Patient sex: M
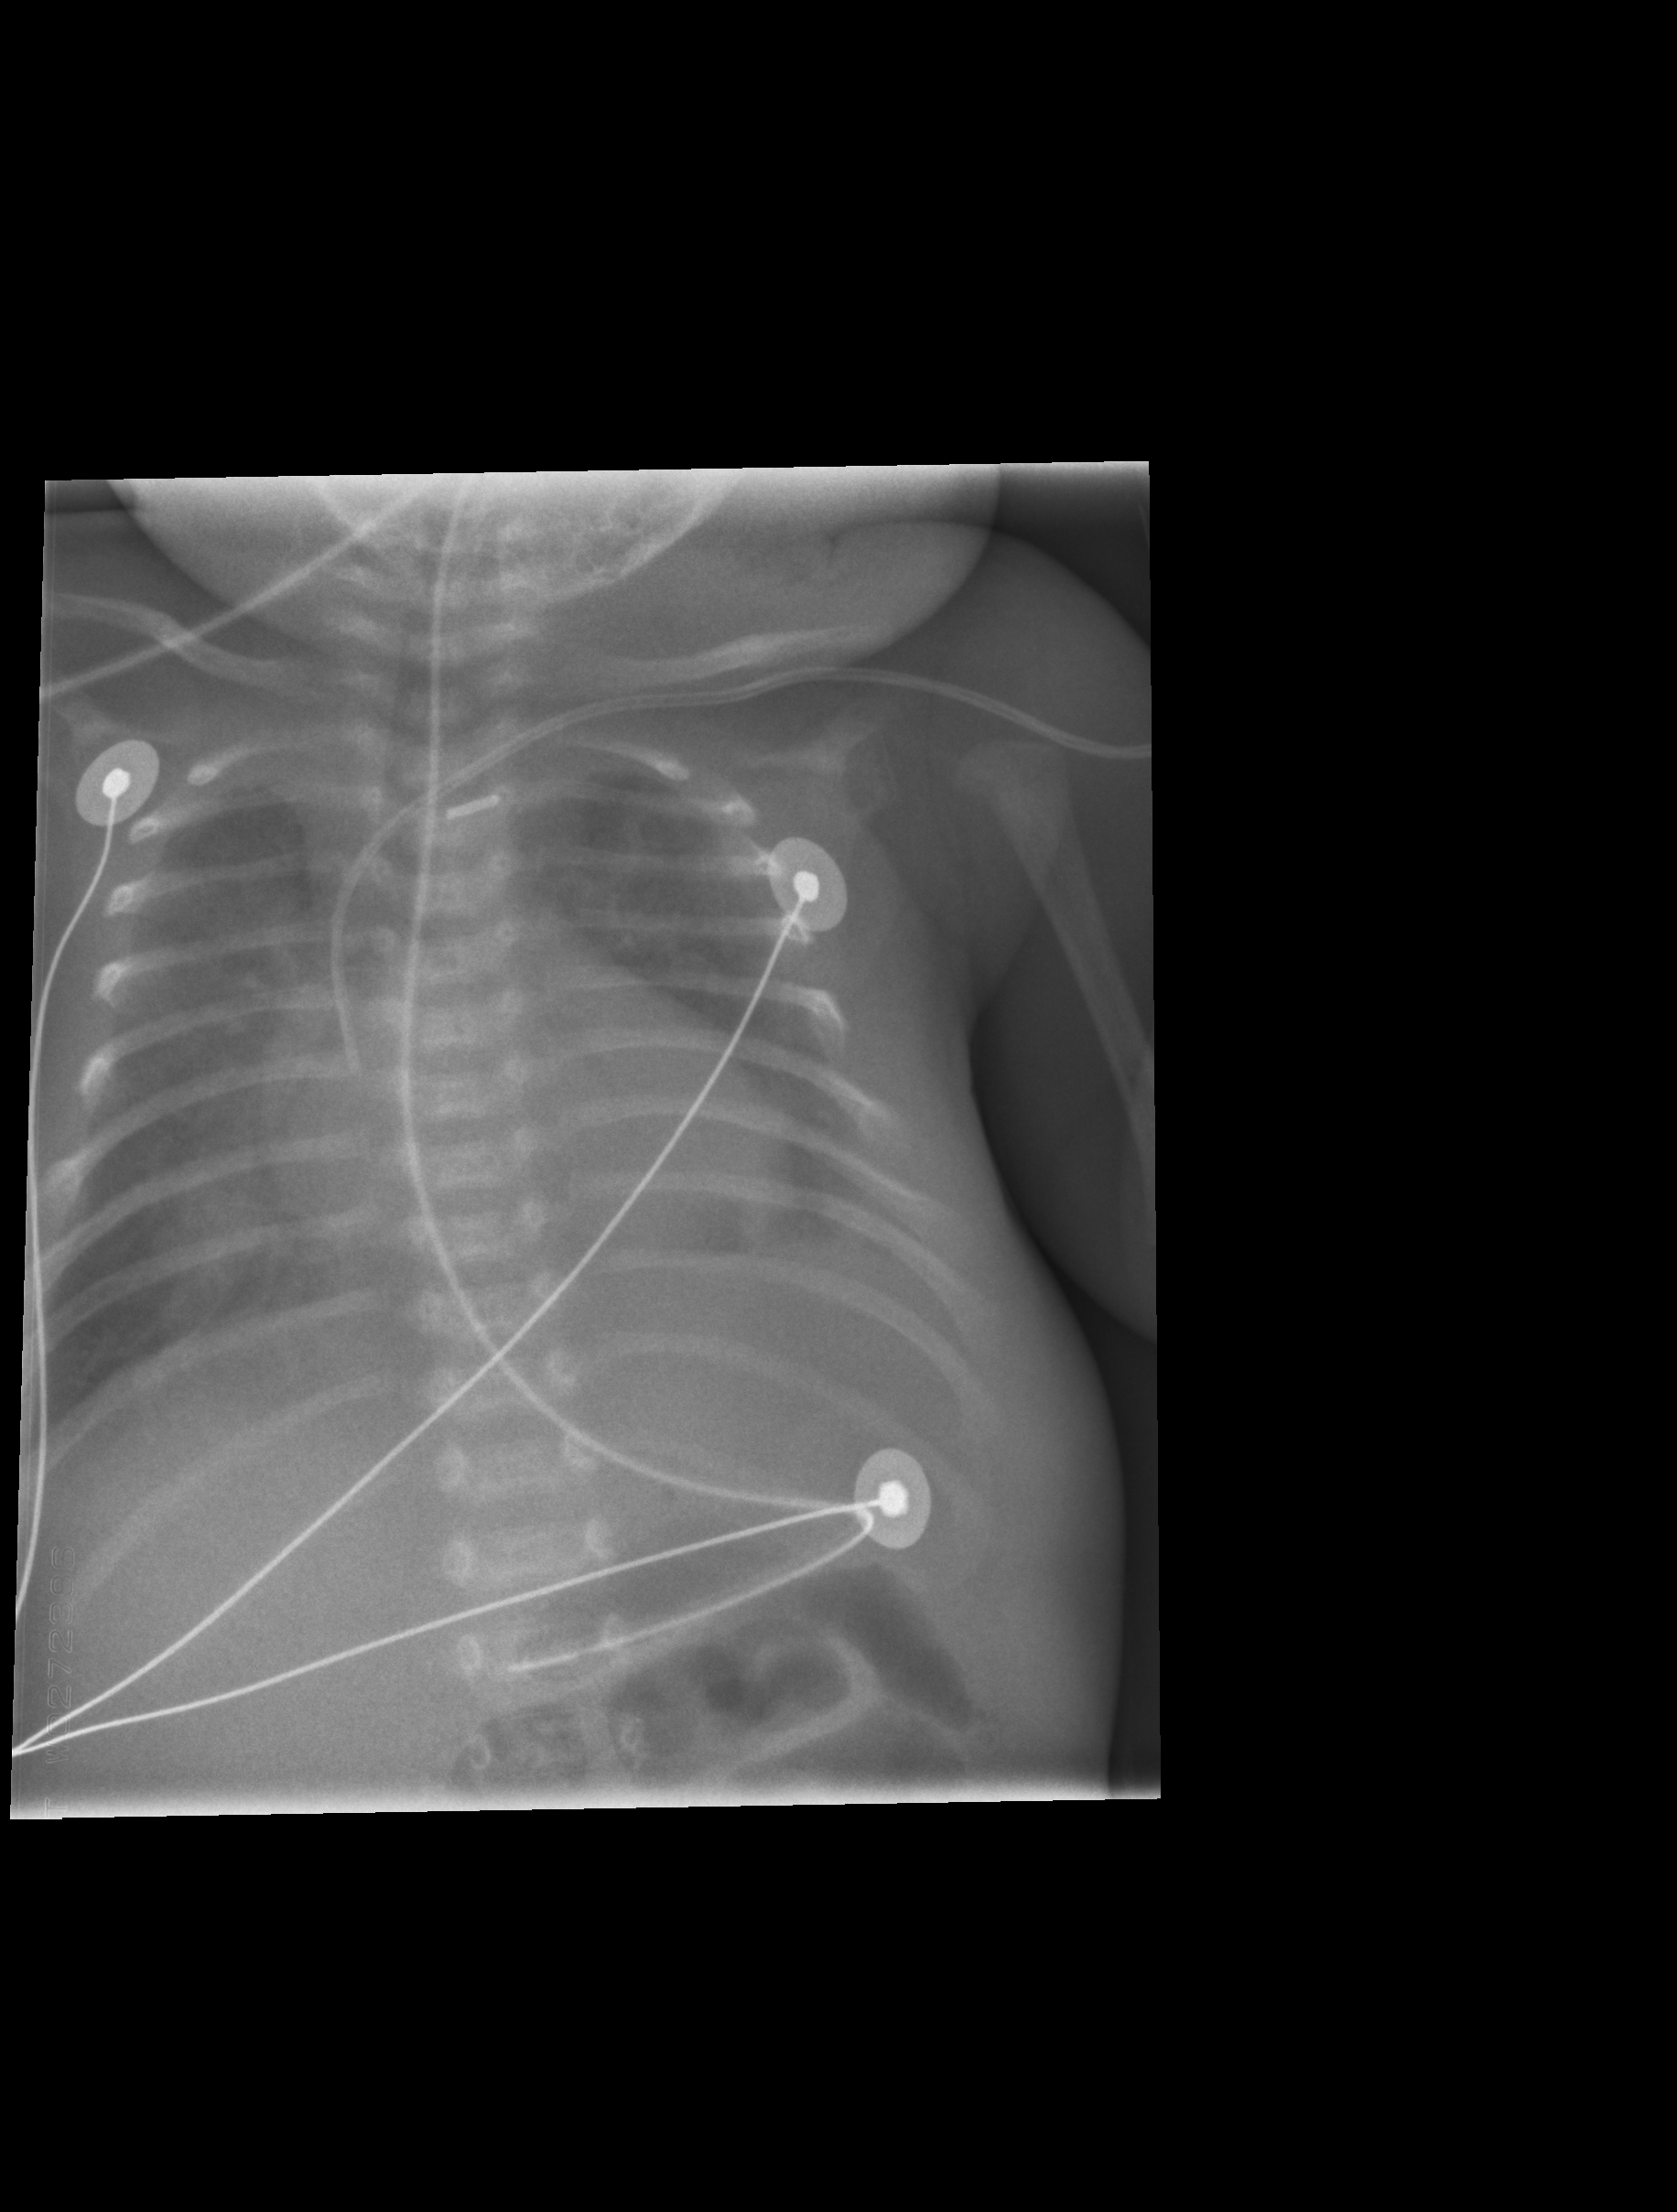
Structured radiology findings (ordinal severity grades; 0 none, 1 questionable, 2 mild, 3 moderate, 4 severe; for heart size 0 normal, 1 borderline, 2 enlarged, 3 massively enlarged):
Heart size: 0
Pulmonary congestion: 2
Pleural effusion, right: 1
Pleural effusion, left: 1
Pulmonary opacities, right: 0
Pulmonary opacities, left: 0
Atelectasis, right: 2
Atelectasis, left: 0